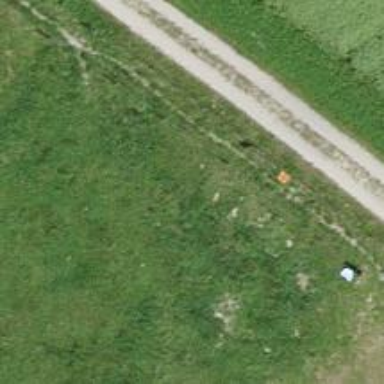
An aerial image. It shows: Pole supporting pipeline marker with roof cover.